Question: I have this quiz application where the user is presented with a question and four options. The options are within a table view function and the label is changed via code for each question. I would like to add image based questions. I have some images in my asset but when I try
image.UIImageView this is an error.
I would like it so that when the new question and answers are called up by the user, a new image is presented in the image view.
Here is the code, as well as a provided screenshot of the view controller.
---
'''
import UIKit
class imagequizpage1: UIViewController, UITableViewDelegate, UITableViewDataSource {
@IBOutlet var label: UILabel!
@IBOutlet var image: UIImageView!
@IBOutlet var table: UITableView!
var gameModels = [Question]()
var currentQuestion: Question?
override func viewDidLoad() {
super.viewDidLoad()
table.delegate = self
table.dataSource = self
setupQuestions()
configureUI(question: gameModels.first!)
}
private func configureUI(question: Question) {
label.text = question.text
currentQuestion = question
table.reloadData()
}
private func checkAnswer(answer: Answer, question: Question) -> Bool{
return question.answers.contains(where: { $0.text == answer.text }) && answer.correct
}
private func setupQuestions(){
gameModels.append(Question(text: "What is this image", answers: [
Answer(text: "A bridge", correct: true),
Answer(text: "A waterway.", correct: false),
Answer(text: "A skyline", correct: false),
Answer(text: "A park", correct: false)
]))
}
func tableView(_ tableView: UITableView, numberOfRowsInSection section: Int) -> Int {
return currentQuestion?.answers.count ?? 0
}
func tableView(_ tableView: UITableView, cellForRowAt indexPath: IndexPath) -> UITableViewCell {
let cell = tableView.dequeueReusableCell(withIdentifier: "cell", for: indexPath)
cell.textLabel?.text = currentQuestion?.answers[indexPath.row].text
cell.textLabel?.numberOfLines = 0
return cell
}
func tableView(_ tableView: UITableView, didSelectRowAt indexPath: IndexPath) {
tableView.deselectRow(at: indexPath, animated: true)
guard let question = currentQuestion else {
return
}
let answer = question.answers[indexPath.row]
if checkAnswer(answer: answer, question: question) {
// correct
if let index = gameModels.firstIndex(where: { $0.text == question.text }) {
if index < (gameModels.count - 1){
// next question
let nextQuestion = gameModels[index + 1]
currentQuestion = nil
configureUI(question: nextQuestion)
}
else{
let alert = UIAlertController(title: "Done", message: "You beat the game" , preferredStyle: .alert)
alert.addAction(UIAlertAction(title: "Dismiss", style: .cancel, handler: nil))
present(alert, animated: true)
}
}
}
else{
let alert = UIAlertController(title: "Wrong", message: "That's wrong", preferredStyle: .alert)
alert.addAction(UIAlertAction(title: "Dismiss", style: .cancel, handler: nil))
present(alert, animated: true)
}
}
struct Question {
let text: String
let answers: [Answer]
}
struct Answer {
let text: String
let correct: Bool
}
}
'''
---
[
Many Thanks.
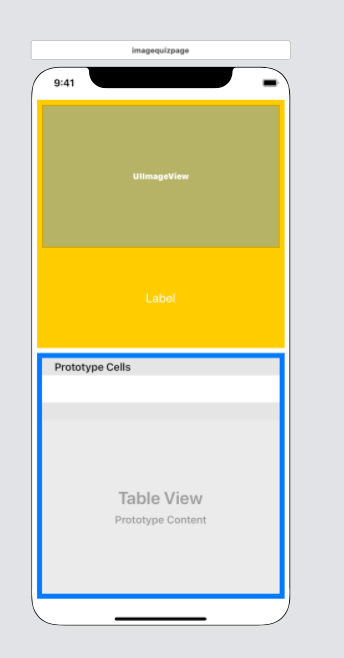
Answer: You need to set image to imageView
'''
imageView.image = UIImage(named: "Asset Name")
'''
Note: change your 'UIImageView' name ... instead of 'image' use 'imageView'